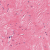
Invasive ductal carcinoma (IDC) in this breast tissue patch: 0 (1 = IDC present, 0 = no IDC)